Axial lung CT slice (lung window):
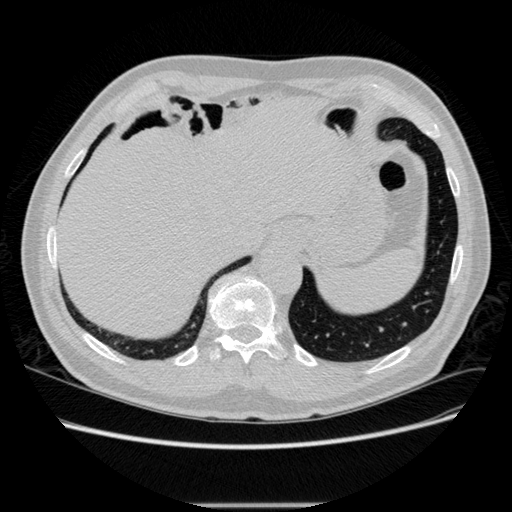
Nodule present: no